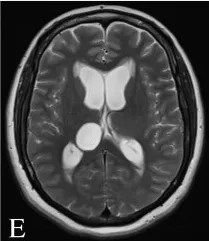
Pre-operative MRI of the brain. (D, E) T2-weighted images revealed a hyperintense cystic lesion and hypointense solid lesion with mass effect and compression of the cerebral aqueduct resulting in supratentorial ventricular dilatation and periventricular white matter signal abnormality.
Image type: radiology (mri)